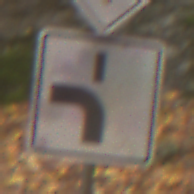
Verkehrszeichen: VerlaufVorfahrtsstrasse5
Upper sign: Vorfahrtsstrasse
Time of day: MorningAfternoon
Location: Outdoor (Nature)
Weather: Overcast
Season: Autumn
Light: Natural